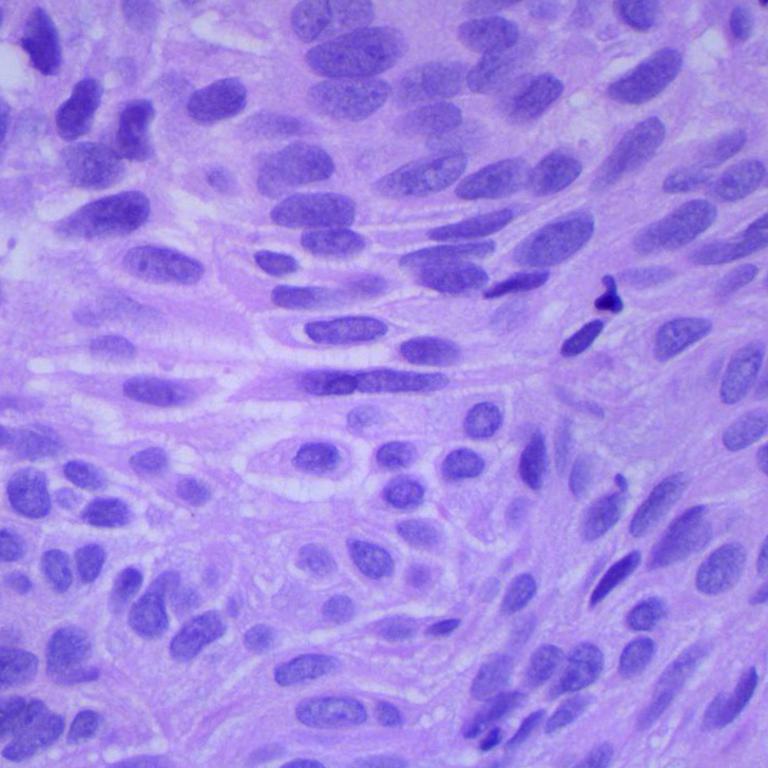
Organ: lung
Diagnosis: squamous carcinomas